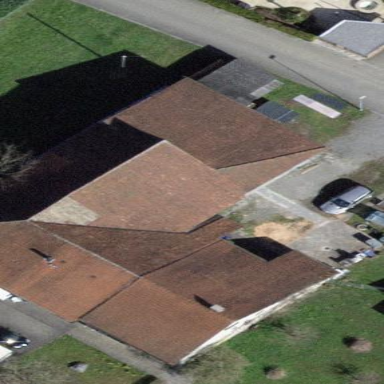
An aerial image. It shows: Simple house.